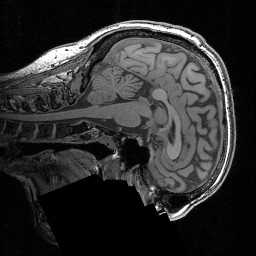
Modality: T1w
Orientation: sagittal
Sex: male
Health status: ill
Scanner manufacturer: siemens
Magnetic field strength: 3 T
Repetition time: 1.57 s
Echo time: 0.00342 s